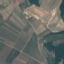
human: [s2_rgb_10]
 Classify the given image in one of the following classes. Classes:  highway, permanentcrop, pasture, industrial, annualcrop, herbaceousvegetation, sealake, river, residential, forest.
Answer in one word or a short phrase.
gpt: PermanentCrop